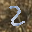
Label: 2